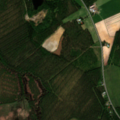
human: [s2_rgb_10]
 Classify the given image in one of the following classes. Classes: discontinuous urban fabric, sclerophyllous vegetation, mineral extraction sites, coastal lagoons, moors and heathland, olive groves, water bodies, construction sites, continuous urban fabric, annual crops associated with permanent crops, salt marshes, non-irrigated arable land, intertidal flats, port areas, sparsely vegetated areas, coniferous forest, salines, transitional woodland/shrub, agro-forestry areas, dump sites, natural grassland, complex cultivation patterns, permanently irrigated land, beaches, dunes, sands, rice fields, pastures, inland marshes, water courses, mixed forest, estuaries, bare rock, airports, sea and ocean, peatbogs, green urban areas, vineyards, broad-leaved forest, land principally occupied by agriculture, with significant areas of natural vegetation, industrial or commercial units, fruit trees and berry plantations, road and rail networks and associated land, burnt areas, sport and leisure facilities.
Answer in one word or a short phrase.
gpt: non-irrigated arable land, land principally occupied by agriculture, with significant areas of natural vegetation, coniferous forest, mixed forest, water bodies